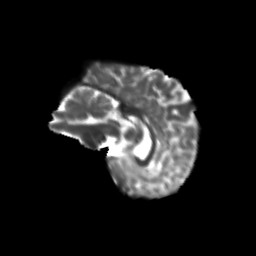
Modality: T2w
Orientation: sagittal
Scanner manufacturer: siemens
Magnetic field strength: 3 T
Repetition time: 9.2 s
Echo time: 0.084 s